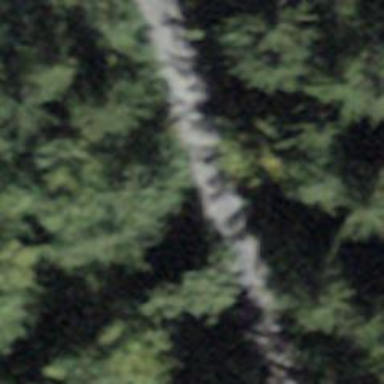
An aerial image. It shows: Unpaved unclassified road.